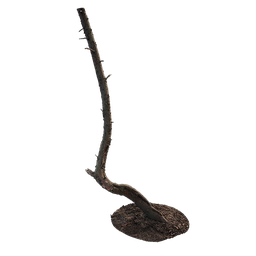
Label: nature